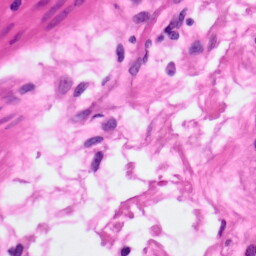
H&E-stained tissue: Pancreatic